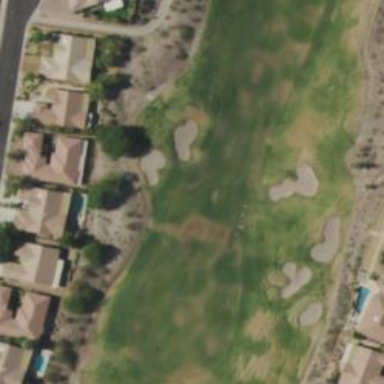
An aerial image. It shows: View of golf hole.